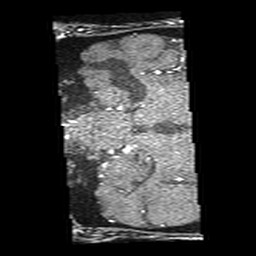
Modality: angio
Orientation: coronal
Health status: ill
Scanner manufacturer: siemens
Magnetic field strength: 3 T
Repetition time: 0.022 s
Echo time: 0.00401 s